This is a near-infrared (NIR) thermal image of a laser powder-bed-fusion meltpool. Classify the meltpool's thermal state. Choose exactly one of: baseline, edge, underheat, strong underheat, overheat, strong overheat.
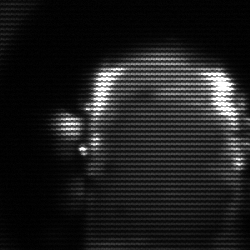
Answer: baseline